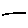
Label: line